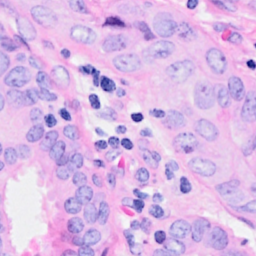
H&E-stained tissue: Breast